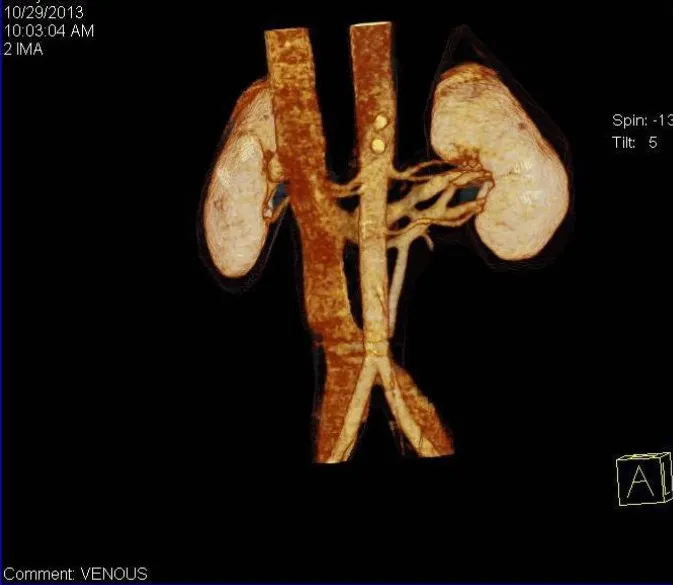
VRT image of retro-aortic left renal vein with drainage into the IVC as well as the left common iliac vein.
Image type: radiology (ct)